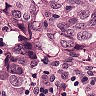
Metastatic tissue present: yes